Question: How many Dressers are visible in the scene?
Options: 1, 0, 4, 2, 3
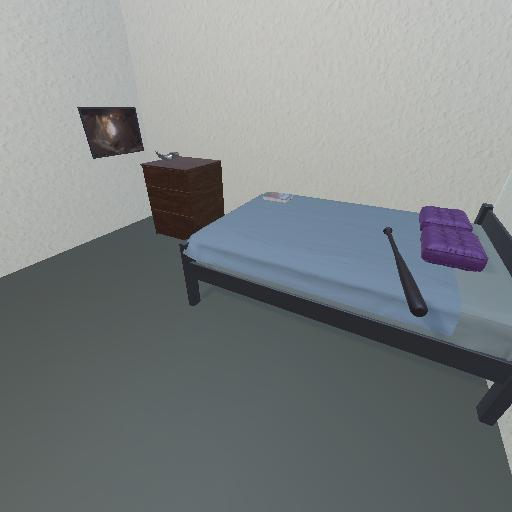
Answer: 1